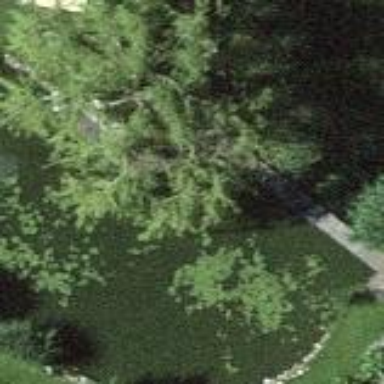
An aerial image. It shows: Peaceful pond surrounded by nature.